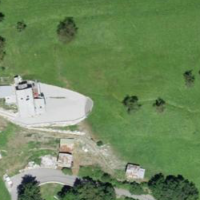
EUNIS habitat code: 26
Species observed at this site:
Plantago media
Campanula glomerata